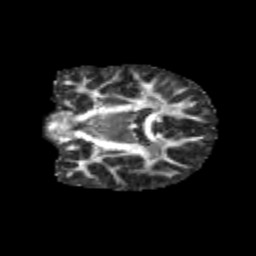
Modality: FA
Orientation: coronal
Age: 11
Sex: male
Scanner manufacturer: siemens
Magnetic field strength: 3 T
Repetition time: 3.8 s
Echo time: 0.07 s